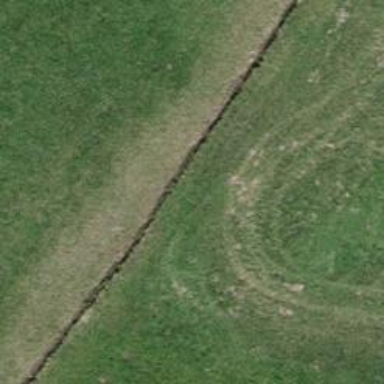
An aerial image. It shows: Ditch barrier.